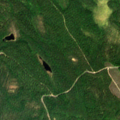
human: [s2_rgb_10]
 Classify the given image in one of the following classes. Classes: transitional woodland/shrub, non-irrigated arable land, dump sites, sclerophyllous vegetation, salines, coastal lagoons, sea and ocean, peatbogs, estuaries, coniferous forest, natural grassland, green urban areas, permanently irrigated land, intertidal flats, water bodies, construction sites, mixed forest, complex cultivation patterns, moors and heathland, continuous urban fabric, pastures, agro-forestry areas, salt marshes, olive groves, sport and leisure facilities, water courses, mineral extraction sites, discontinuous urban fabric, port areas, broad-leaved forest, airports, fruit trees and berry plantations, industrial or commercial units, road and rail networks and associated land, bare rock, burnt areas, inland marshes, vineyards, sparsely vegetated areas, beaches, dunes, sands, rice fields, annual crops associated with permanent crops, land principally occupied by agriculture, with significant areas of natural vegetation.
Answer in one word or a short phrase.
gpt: coniferous forest, transitional woodland/shrub